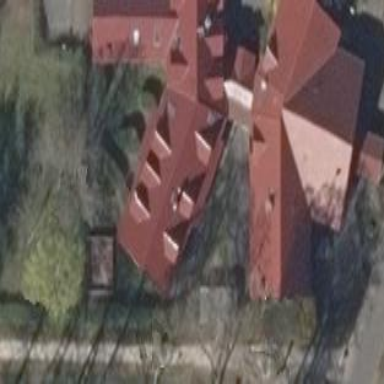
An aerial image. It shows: Hotel building.